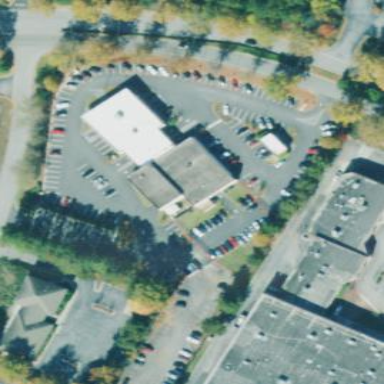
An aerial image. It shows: Building that houses car shop.